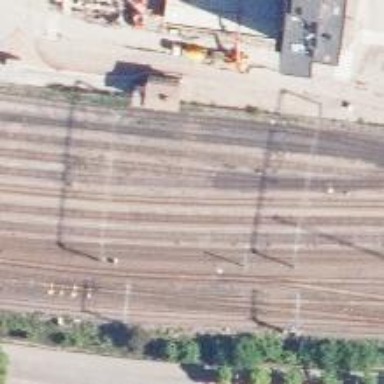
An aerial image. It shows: Railway signal.